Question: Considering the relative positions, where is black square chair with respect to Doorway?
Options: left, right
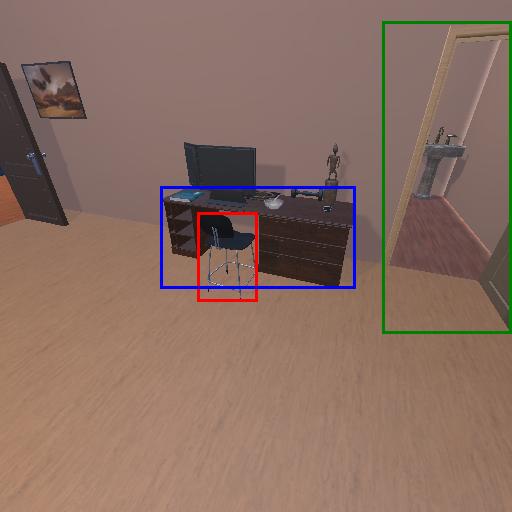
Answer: left